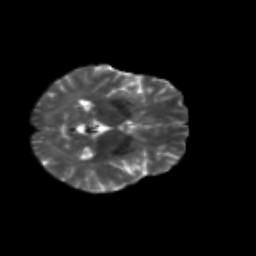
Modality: T2w
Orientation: axial
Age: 53
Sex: male
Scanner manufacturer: siemens
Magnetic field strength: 3 T
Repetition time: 4.71 s
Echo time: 0.0906 s